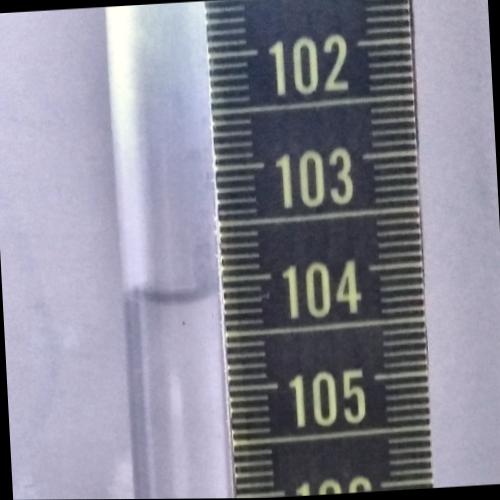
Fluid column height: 104.1 cm